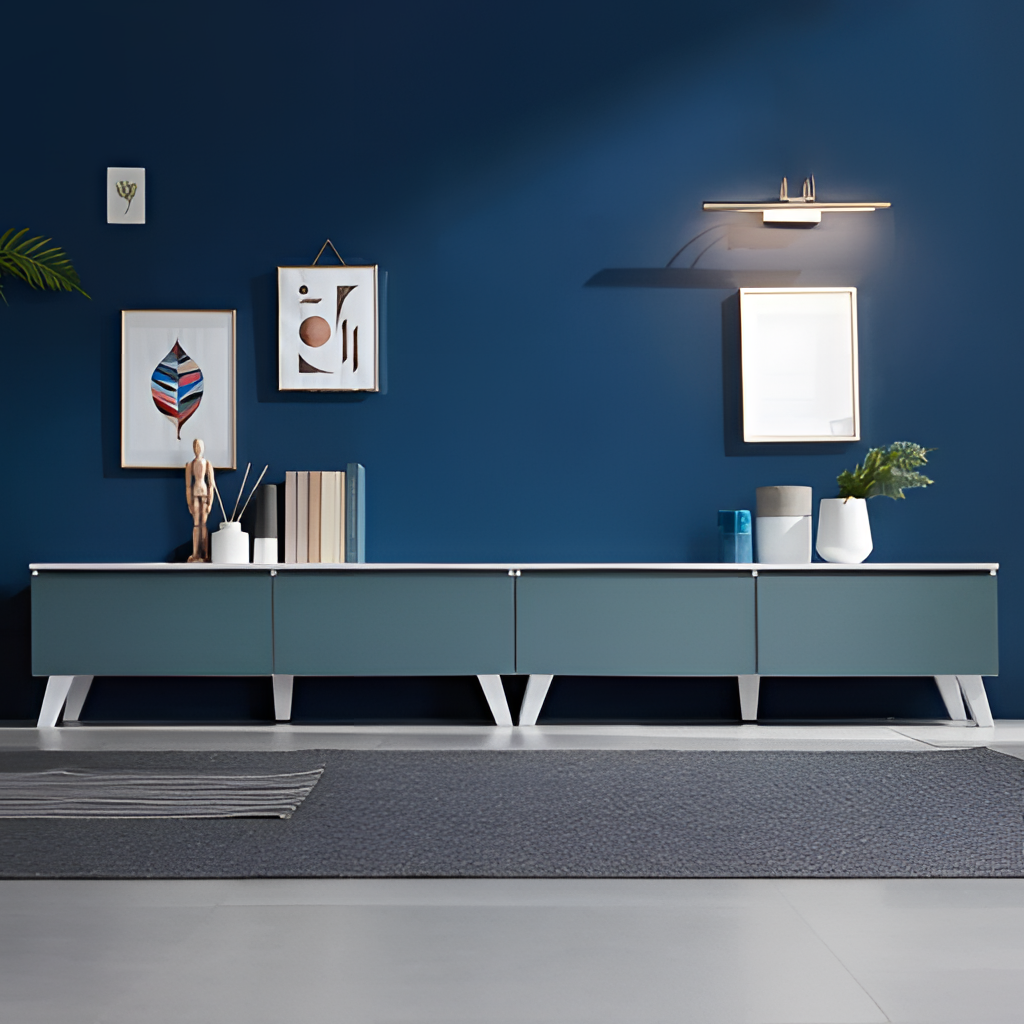
living room, wood console, gray tile flooring, with large square pattern, paint wallpaper, with solid pattern, modern